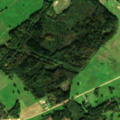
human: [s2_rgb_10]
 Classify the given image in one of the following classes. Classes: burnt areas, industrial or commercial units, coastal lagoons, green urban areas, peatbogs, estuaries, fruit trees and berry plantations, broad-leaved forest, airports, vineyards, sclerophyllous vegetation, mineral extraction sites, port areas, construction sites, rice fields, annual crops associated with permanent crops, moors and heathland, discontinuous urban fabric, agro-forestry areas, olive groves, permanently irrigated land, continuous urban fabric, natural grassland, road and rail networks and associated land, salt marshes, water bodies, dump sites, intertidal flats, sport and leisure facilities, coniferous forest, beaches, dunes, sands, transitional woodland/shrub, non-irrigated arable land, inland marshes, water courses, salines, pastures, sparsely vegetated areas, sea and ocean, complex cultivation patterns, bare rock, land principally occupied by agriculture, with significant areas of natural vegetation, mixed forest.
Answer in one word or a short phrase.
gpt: non-irrigated arable land, pastures, land principally occupied by agriculture, with significant areas of natural vegetation, mixed forest, transitional woodland/shrub